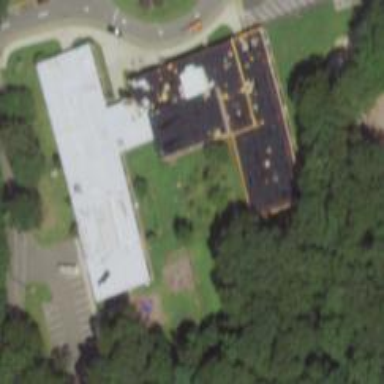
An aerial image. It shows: School.